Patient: sex M, age 60
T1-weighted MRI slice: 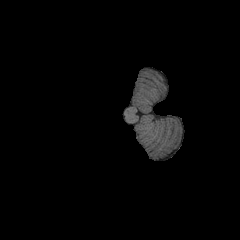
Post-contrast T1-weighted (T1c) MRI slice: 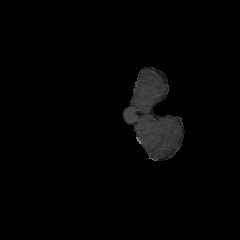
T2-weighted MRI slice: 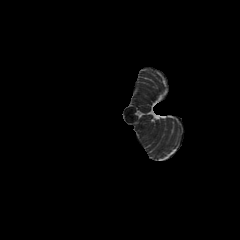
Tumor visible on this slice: no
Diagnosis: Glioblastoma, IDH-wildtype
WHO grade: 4